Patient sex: F
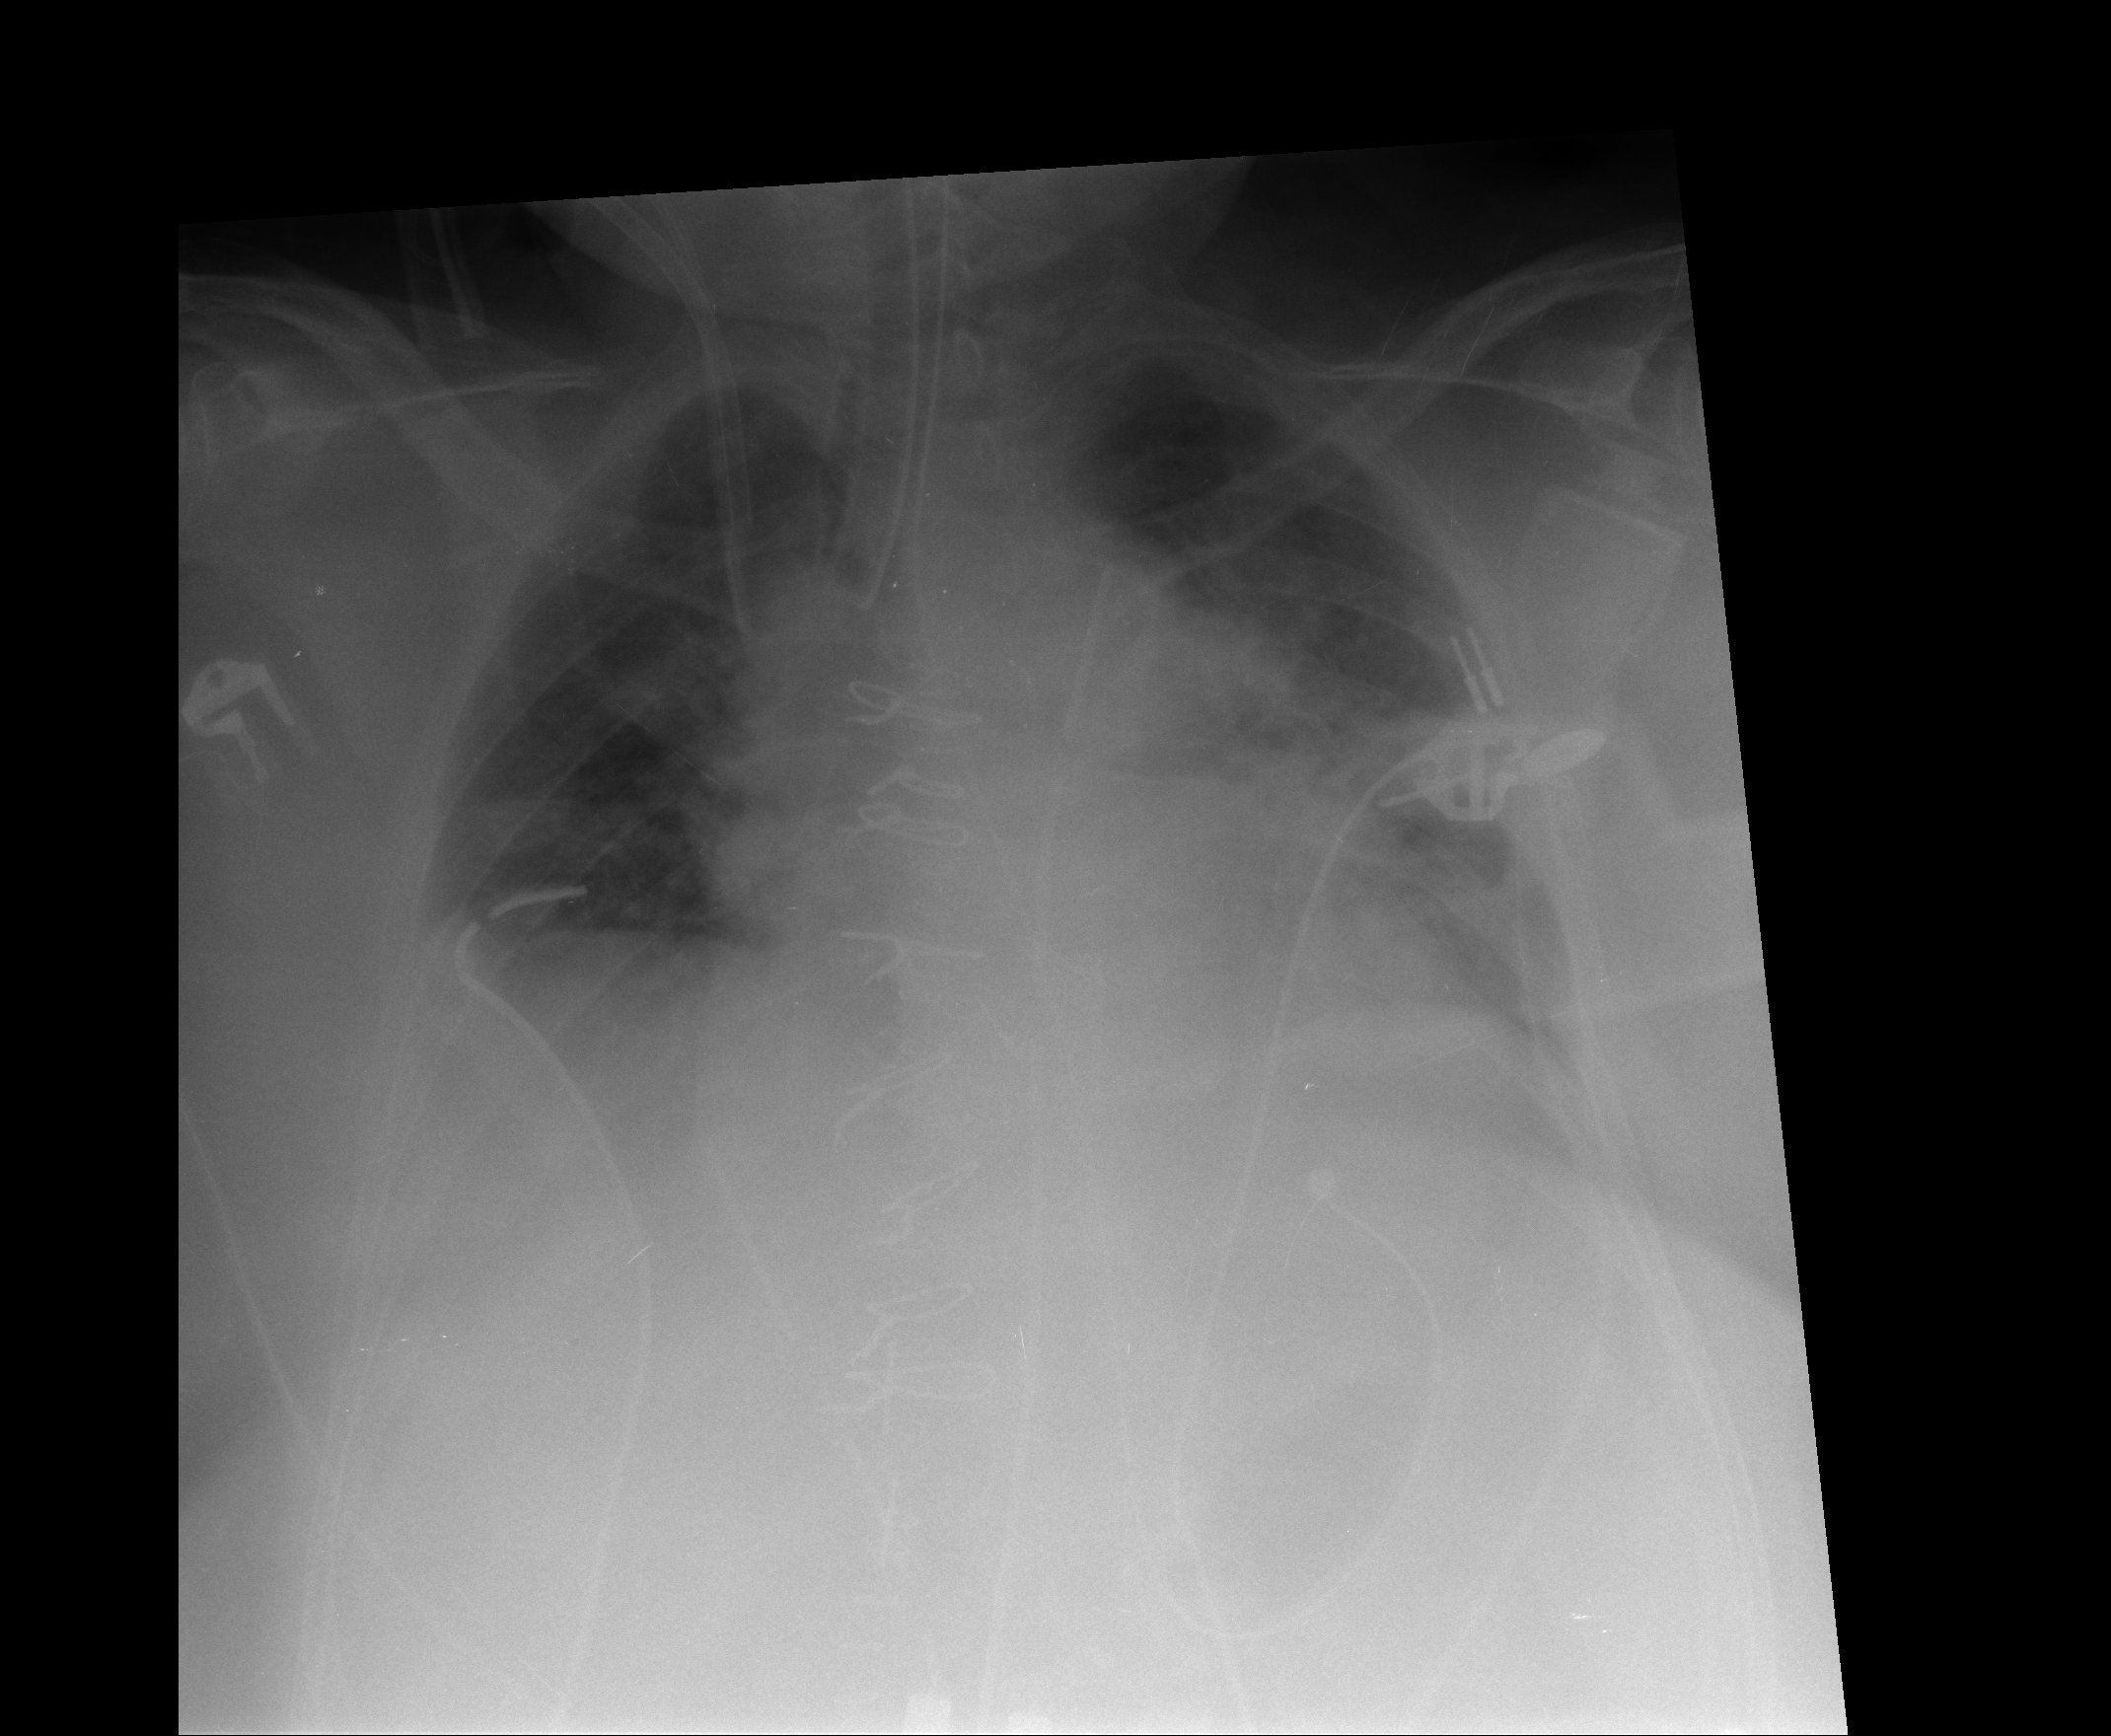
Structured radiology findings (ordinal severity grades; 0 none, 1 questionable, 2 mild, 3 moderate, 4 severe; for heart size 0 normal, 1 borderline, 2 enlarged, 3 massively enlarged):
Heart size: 2
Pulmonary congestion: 1
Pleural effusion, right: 0
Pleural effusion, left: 2
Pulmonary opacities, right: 0
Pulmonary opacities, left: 2
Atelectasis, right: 0
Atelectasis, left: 1